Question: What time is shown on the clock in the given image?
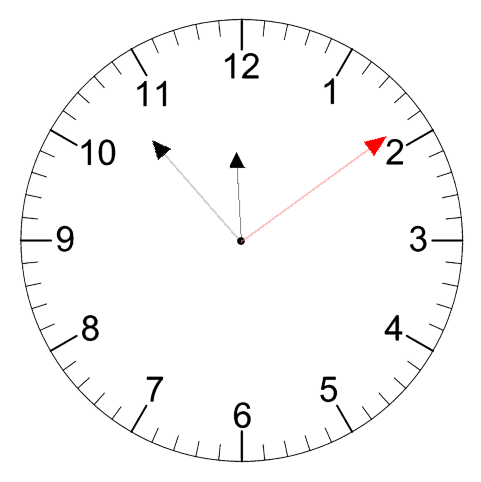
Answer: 11:53:09